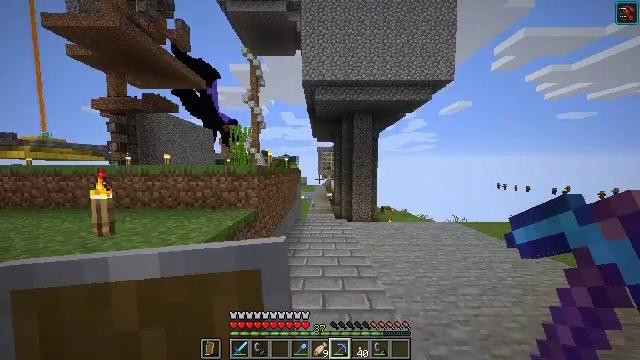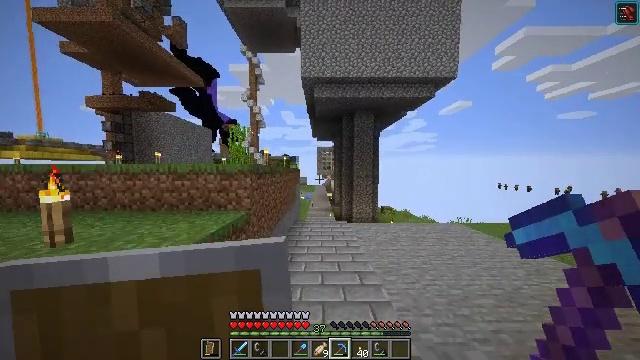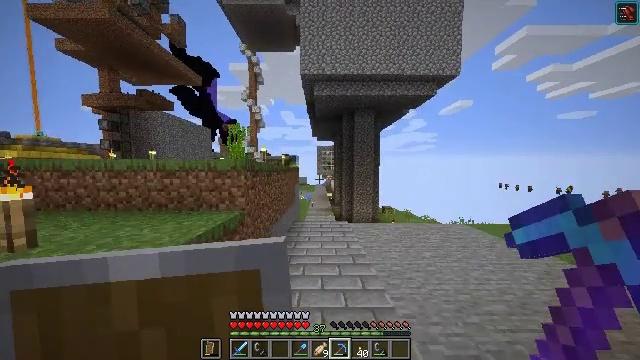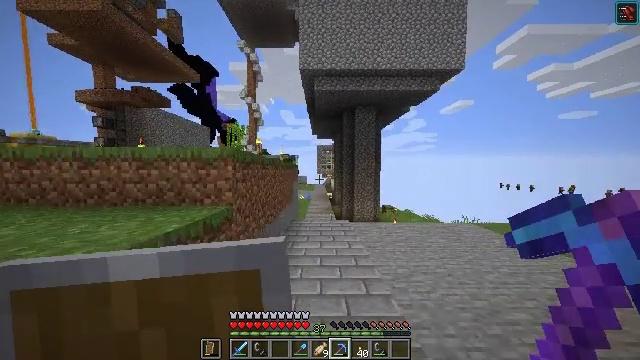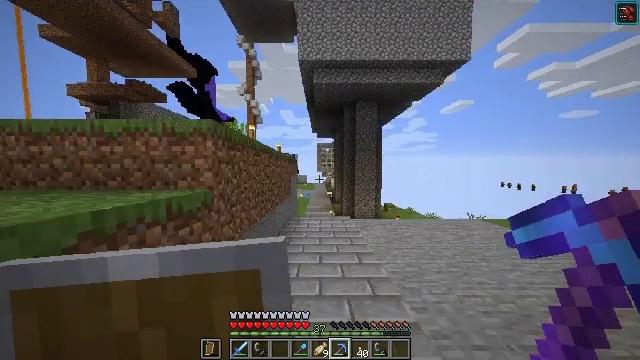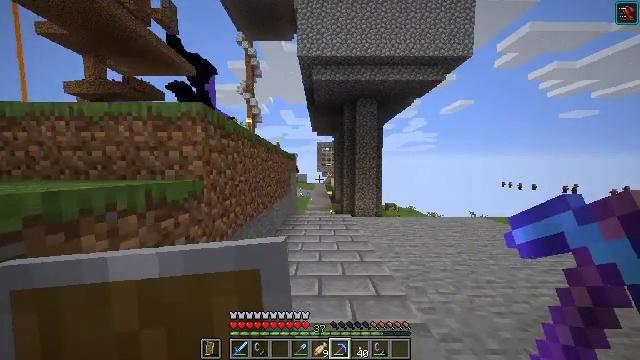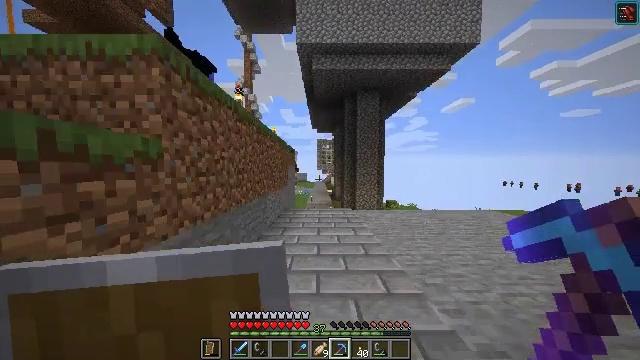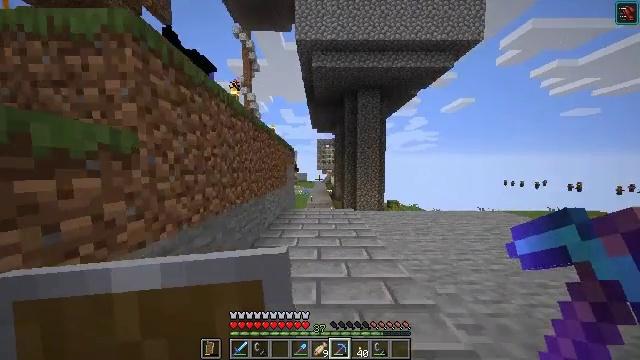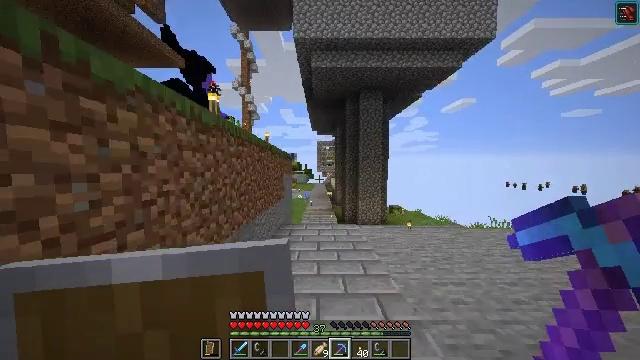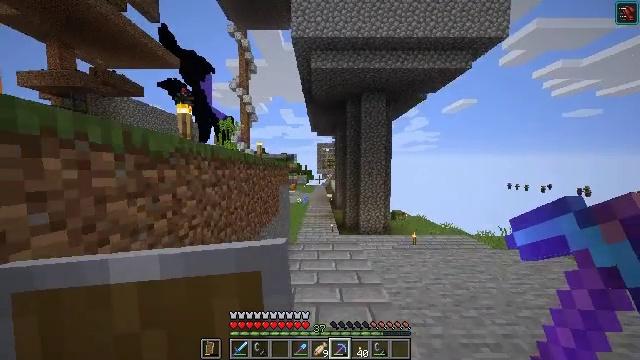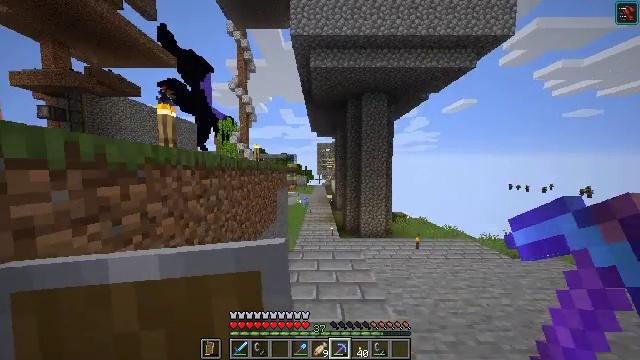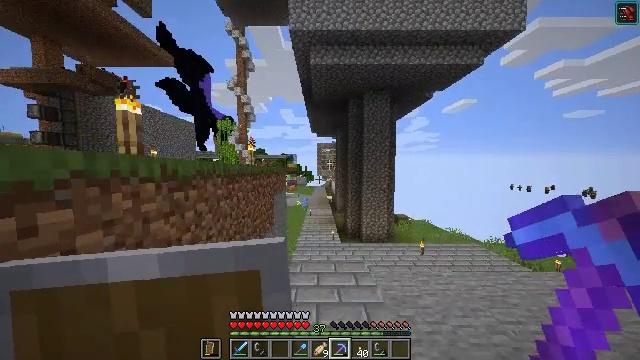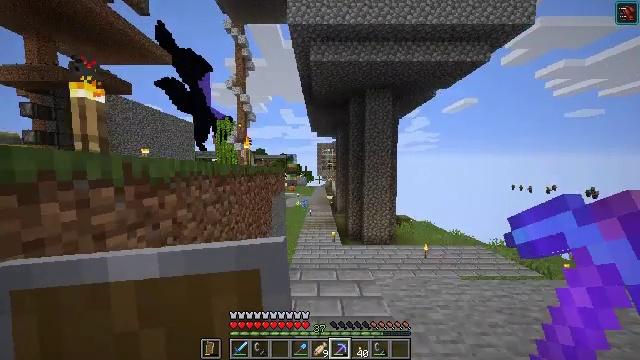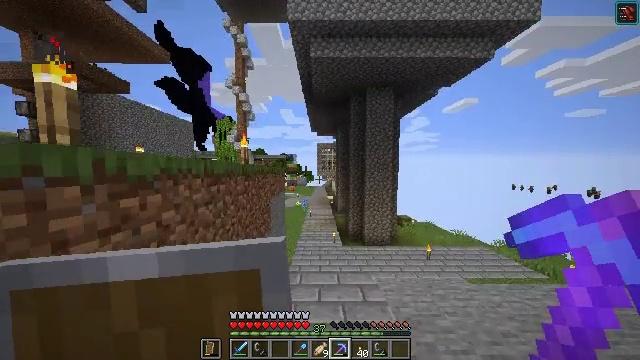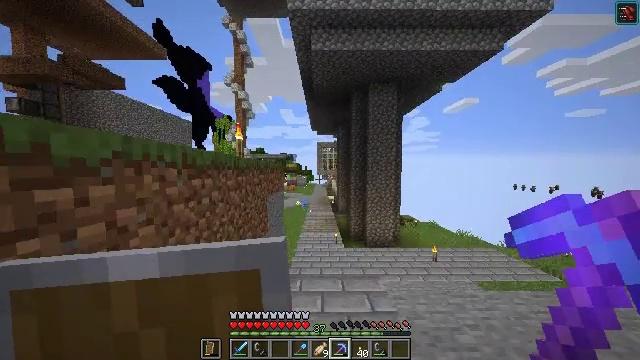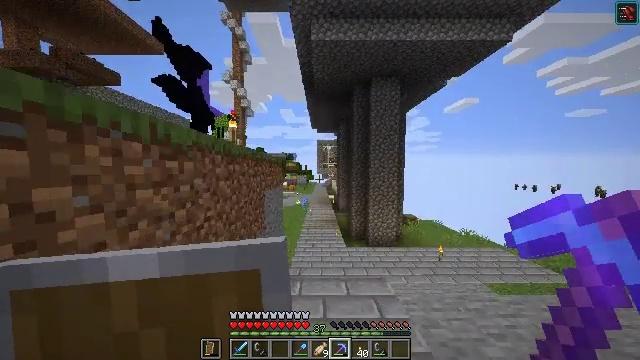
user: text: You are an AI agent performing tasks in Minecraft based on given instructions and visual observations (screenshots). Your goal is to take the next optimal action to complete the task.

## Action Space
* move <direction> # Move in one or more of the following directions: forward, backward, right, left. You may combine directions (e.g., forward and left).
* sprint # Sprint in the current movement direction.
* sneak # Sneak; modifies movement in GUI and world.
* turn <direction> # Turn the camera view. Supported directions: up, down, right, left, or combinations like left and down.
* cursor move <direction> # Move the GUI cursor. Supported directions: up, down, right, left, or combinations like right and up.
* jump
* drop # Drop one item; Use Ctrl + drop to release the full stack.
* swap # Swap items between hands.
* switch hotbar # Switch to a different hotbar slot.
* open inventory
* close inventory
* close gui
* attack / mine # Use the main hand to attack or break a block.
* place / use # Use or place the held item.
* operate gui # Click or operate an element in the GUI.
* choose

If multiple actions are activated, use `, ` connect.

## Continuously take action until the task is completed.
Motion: motion action
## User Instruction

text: Mine crimson fungus from the ground in the Nether.
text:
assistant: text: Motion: move forward, jump
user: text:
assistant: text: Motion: move forward, jump
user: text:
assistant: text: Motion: move forward, jump
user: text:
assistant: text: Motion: move forward, jump
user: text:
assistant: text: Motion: move forward, jump
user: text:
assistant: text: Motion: move forward, jump
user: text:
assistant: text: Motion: move forward, jump
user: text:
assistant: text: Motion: move forward, jump
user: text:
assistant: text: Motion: move forward, jump
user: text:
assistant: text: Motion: move forward, jump
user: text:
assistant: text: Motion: move forward and move left, jump
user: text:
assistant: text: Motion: move forward and move left, jump
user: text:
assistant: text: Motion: move forward and move left, jump
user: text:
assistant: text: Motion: move forward, jump
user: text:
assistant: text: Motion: move forward
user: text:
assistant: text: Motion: move forward
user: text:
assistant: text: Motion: move forward
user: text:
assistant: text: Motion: move forward
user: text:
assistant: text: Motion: move forward
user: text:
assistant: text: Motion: move forward
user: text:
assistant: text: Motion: move forward
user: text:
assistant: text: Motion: move forward
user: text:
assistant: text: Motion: move forward
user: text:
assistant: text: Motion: move forward
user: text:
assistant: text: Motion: move forward
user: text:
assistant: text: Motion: move forward
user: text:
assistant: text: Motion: move forward
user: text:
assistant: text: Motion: move forward
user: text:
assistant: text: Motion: move forward
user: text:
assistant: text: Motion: move forward, turn left